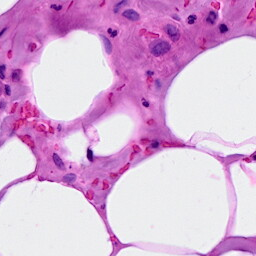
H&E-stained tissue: Breast